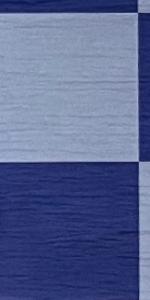
Label: Empty